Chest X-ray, PA view. Patient: 27 years old, sex F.
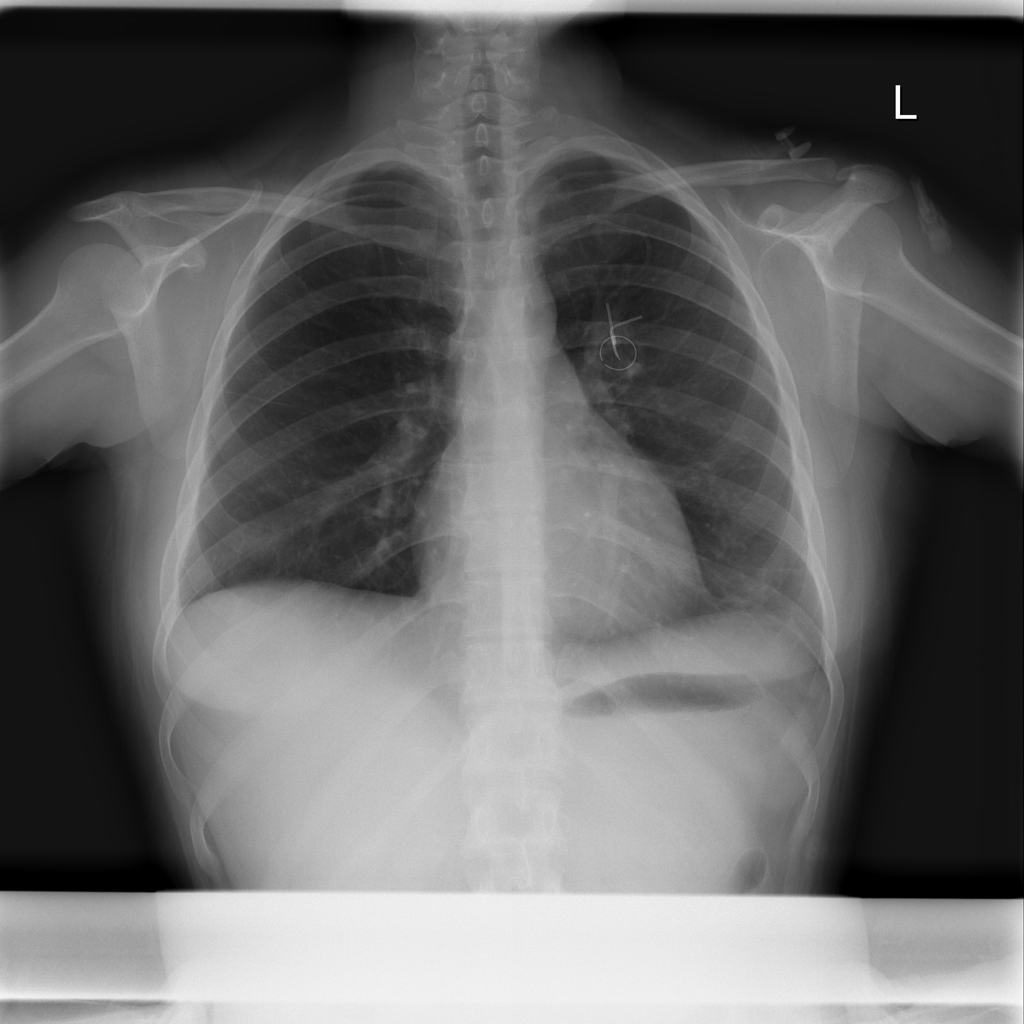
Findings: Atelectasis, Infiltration